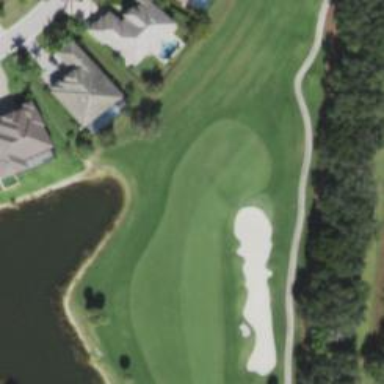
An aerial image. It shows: View of golf hole.